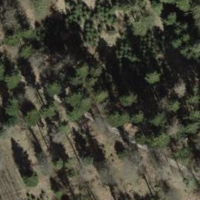
EUNIS habitat code: 44
Species observed at this site:
Impatiens parviflora